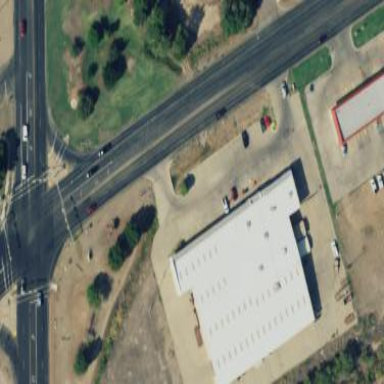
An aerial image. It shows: Hardware shop located within building.